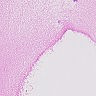
Metastatic tissue present: no